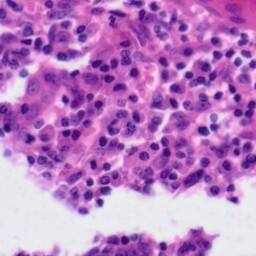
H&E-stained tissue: Tonsil